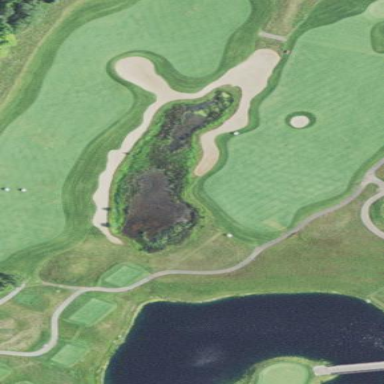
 serving as water hazard for golf course."